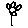
Label: flower